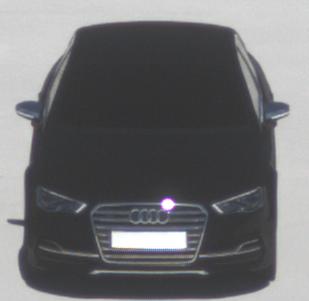
Make: Audi
Model: S3
Detailed model: 8V
Model produced from: 2013
Model produced until: 2020
Doors: 4
Color: black
Road condition: dry road
Daytime: midday
Contrast: high contrast